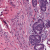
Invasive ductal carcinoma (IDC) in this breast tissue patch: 1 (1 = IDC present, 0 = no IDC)